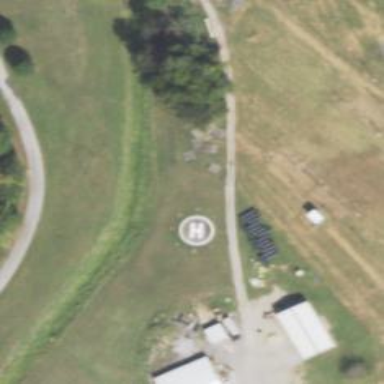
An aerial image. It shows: Image showing helipad at airport.